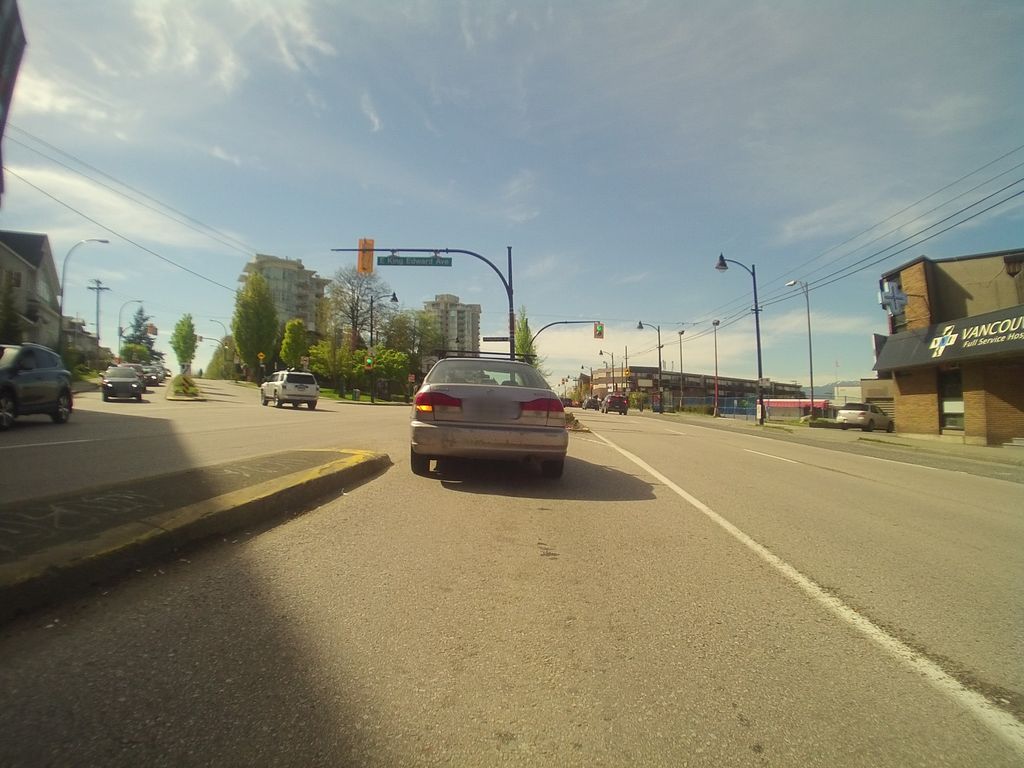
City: vancouver